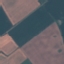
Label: AnnualCrop